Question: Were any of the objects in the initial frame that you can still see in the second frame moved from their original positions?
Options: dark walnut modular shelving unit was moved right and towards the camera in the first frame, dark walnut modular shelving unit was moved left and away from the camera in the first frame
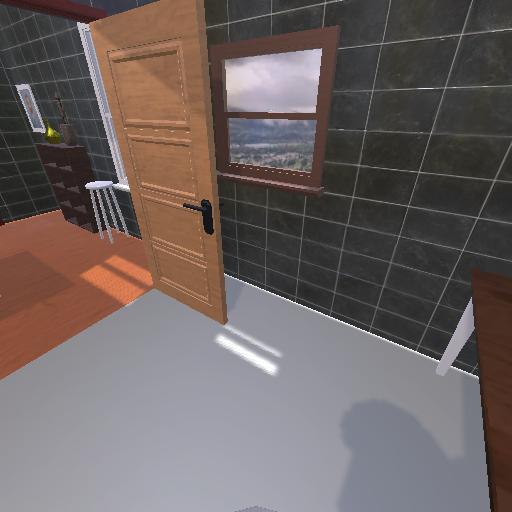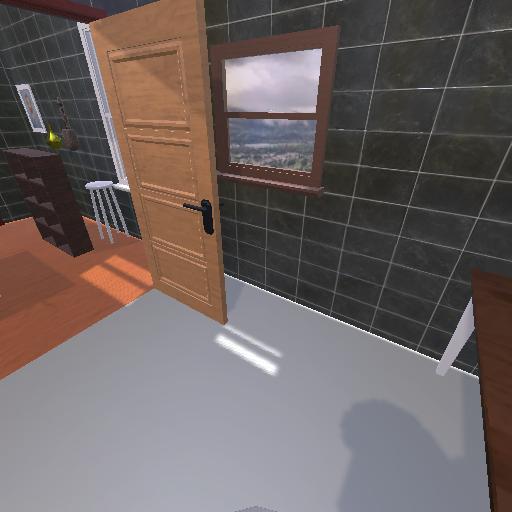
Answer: dark walnut modular shelving unit was moved right and towards the camera in the first frame